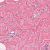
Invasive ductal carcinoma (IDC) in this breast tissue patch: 0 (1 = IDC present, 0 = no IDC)